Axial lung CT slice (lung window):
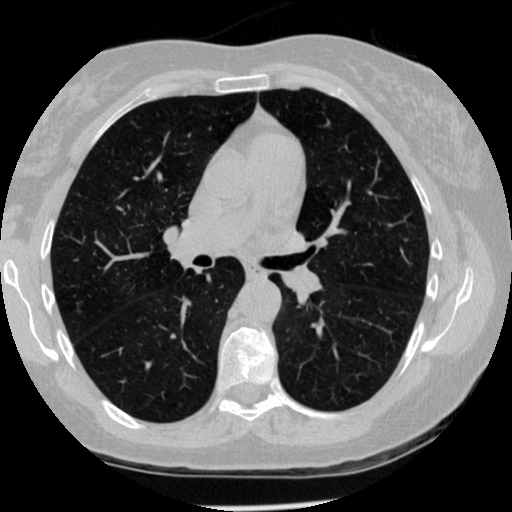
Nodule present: no